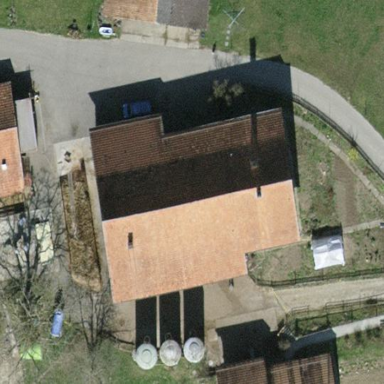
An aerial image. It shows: Farmyard area.